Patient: sex M, age 61
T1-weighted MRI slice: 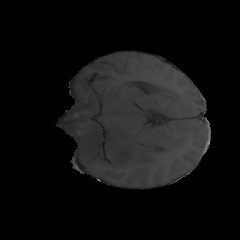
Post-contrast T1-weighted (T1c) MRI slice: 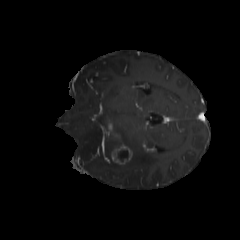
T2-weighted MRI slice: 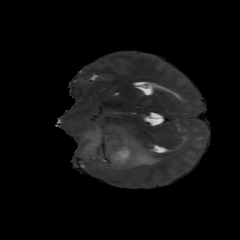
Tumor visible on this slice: yes
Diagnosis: Glioblastoma, IDH-wildtype
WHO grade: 4